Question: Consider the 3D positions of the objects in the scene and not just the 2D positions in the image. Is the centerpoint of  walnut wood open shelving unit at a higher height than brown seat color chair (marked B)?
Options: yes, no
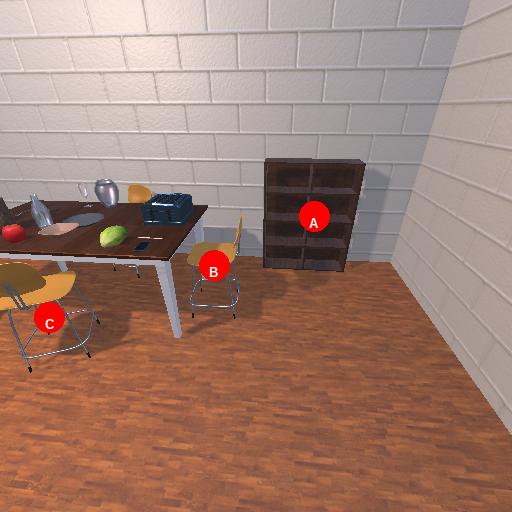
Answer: yes